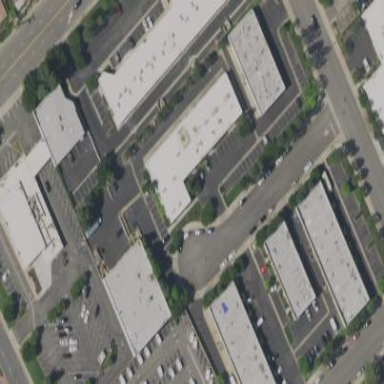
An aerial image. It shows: Warehouse building.